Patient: sex M, age 60
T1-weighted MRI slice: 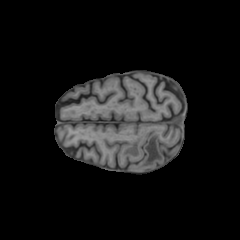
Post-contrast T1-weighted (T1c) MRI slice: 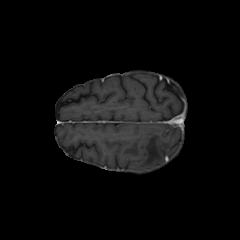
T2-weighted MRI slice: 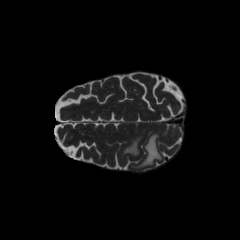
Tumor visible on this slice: yes
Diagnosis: Glioblastoma, IDH-wildtype
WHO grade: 4